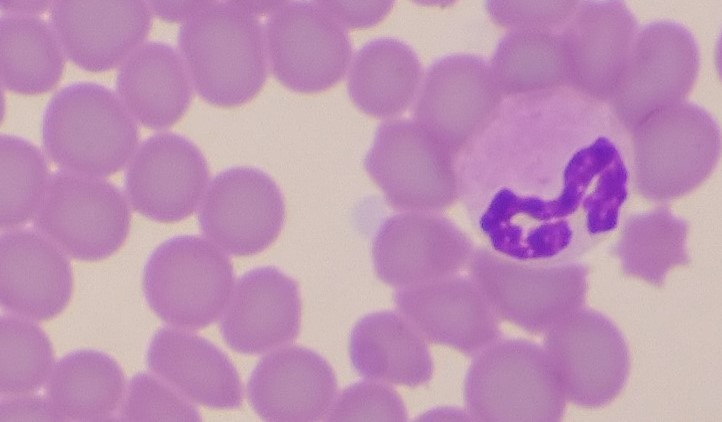
White blood cell type: Neutrophil